Interaction volume radius: 5 \u00c5
Interaction volume height: 20 \u00c5
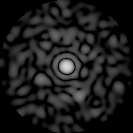
Disorder parameter: 0.8148